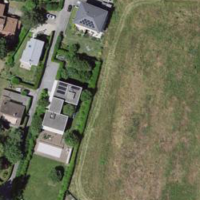
EUNIS habitat code: 54
Species observed at this site:
Geranium sanguineum